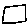
Label: square